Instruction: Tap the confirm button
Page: seats
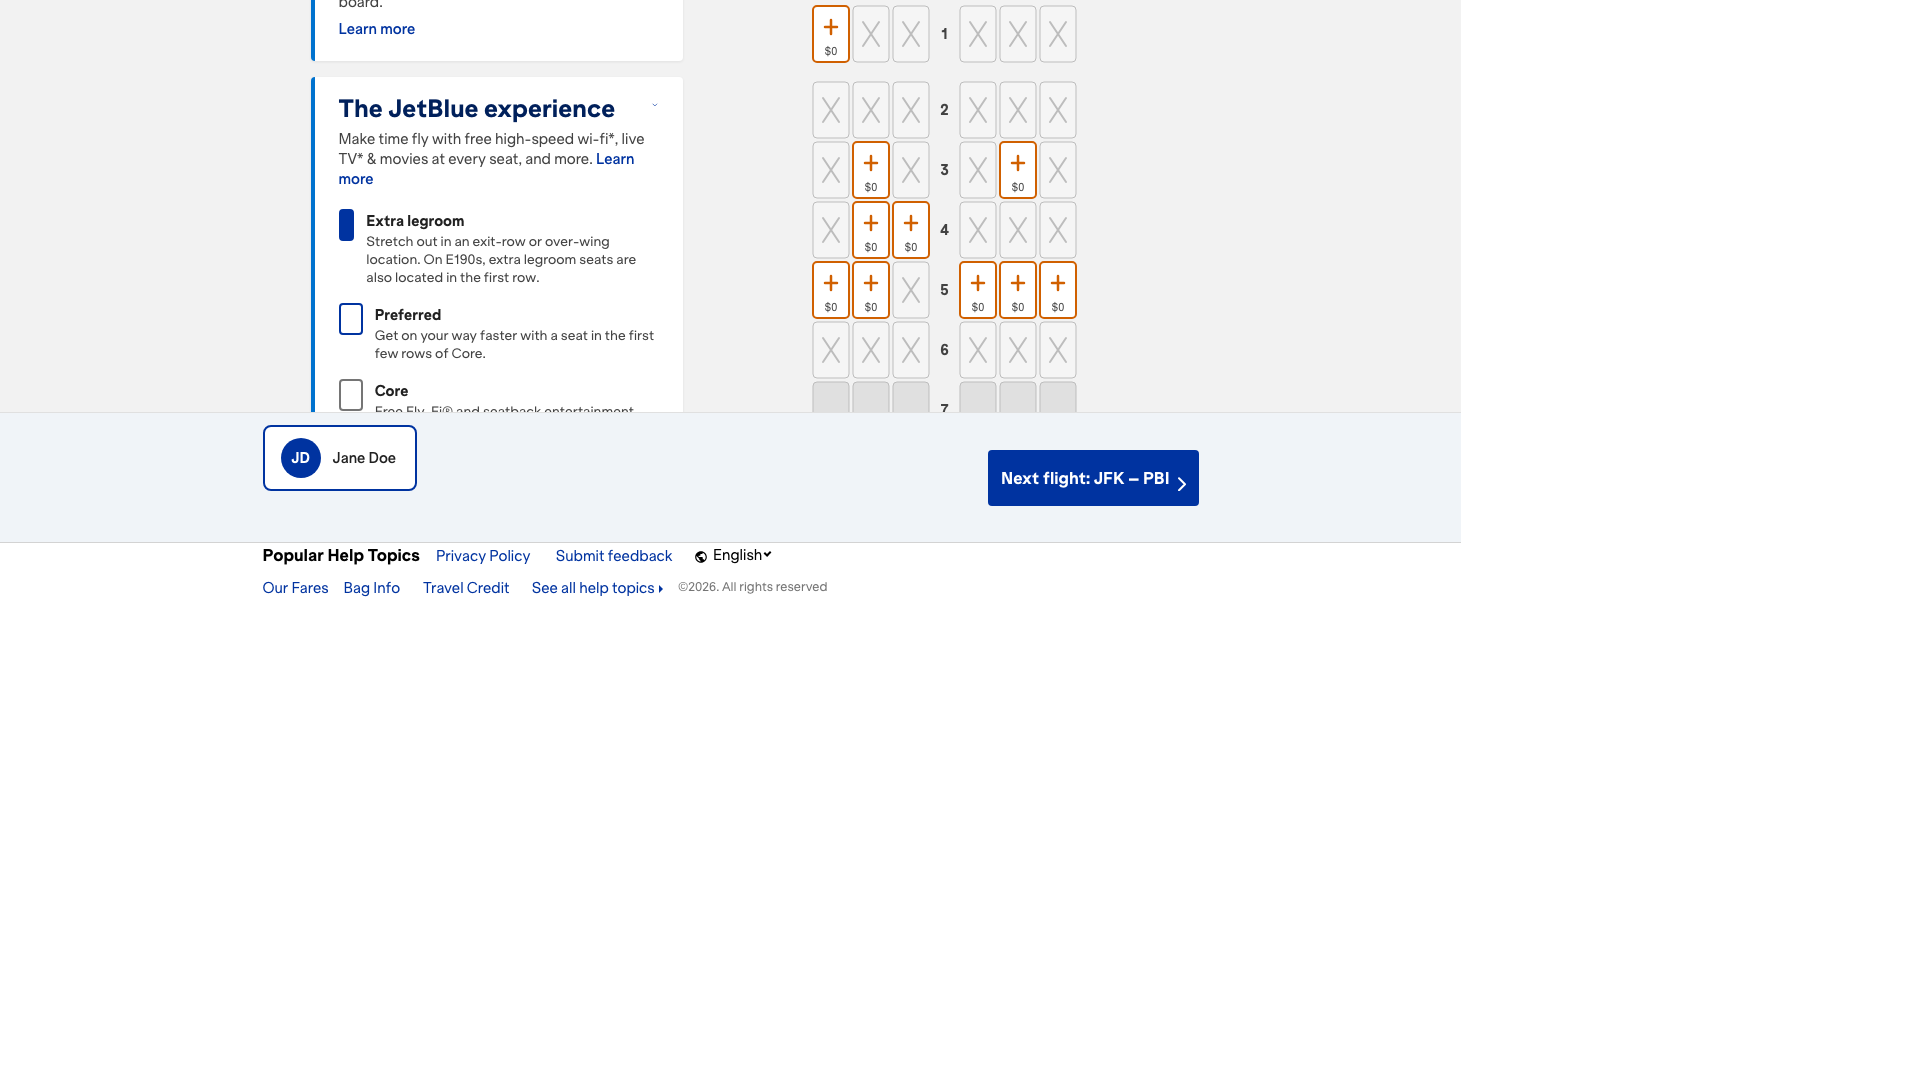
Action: click